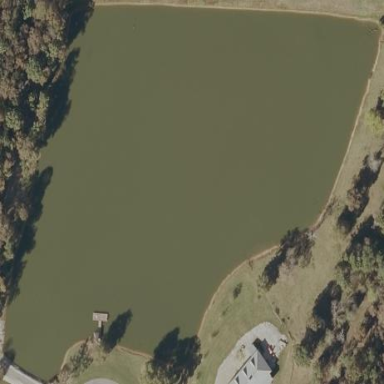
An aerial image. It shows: Peaceful pond surrounded by nature.